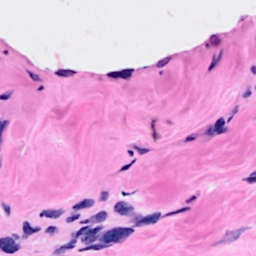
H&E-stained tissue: Breast